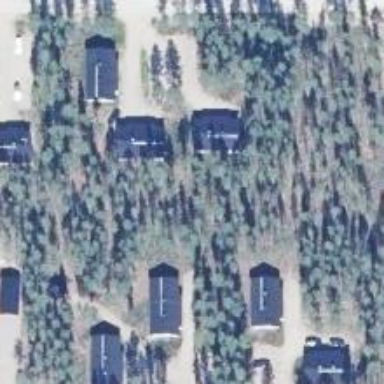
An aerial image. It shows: Apartment used for tourism.